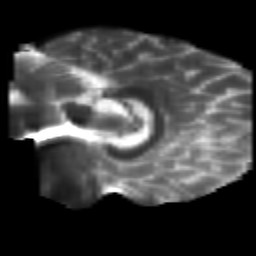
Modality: T2w
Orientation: sagittal
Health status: healthy
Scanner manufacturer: siemens
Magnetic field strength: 3 T
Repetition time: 7.6 s
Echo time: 0.092 s